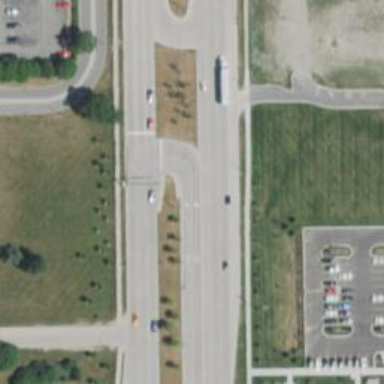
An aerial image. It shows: Primary highway with separate sidewalk.